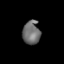
Tissue: lung
Cell type: Epithelial cells
Senescence score: 0.2258
Nuclear area (px): 409
Mean DAPI intensity: 108.401